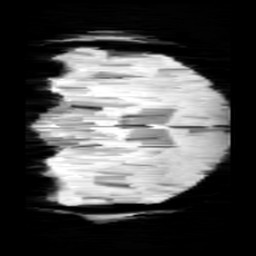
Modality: minIP
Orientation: coronal
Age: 11
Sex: female
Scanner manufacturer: siemens
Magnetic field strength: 3 T
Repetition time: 0.027 s
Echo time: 0.02 s